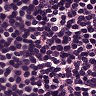
Metastatic tissue present: no